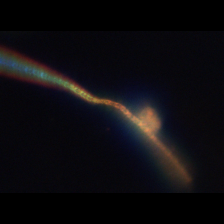
Taxon: Chaetoceros
Group: Diatoms